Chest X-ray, AP view. Patient: 56 years old, sex F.
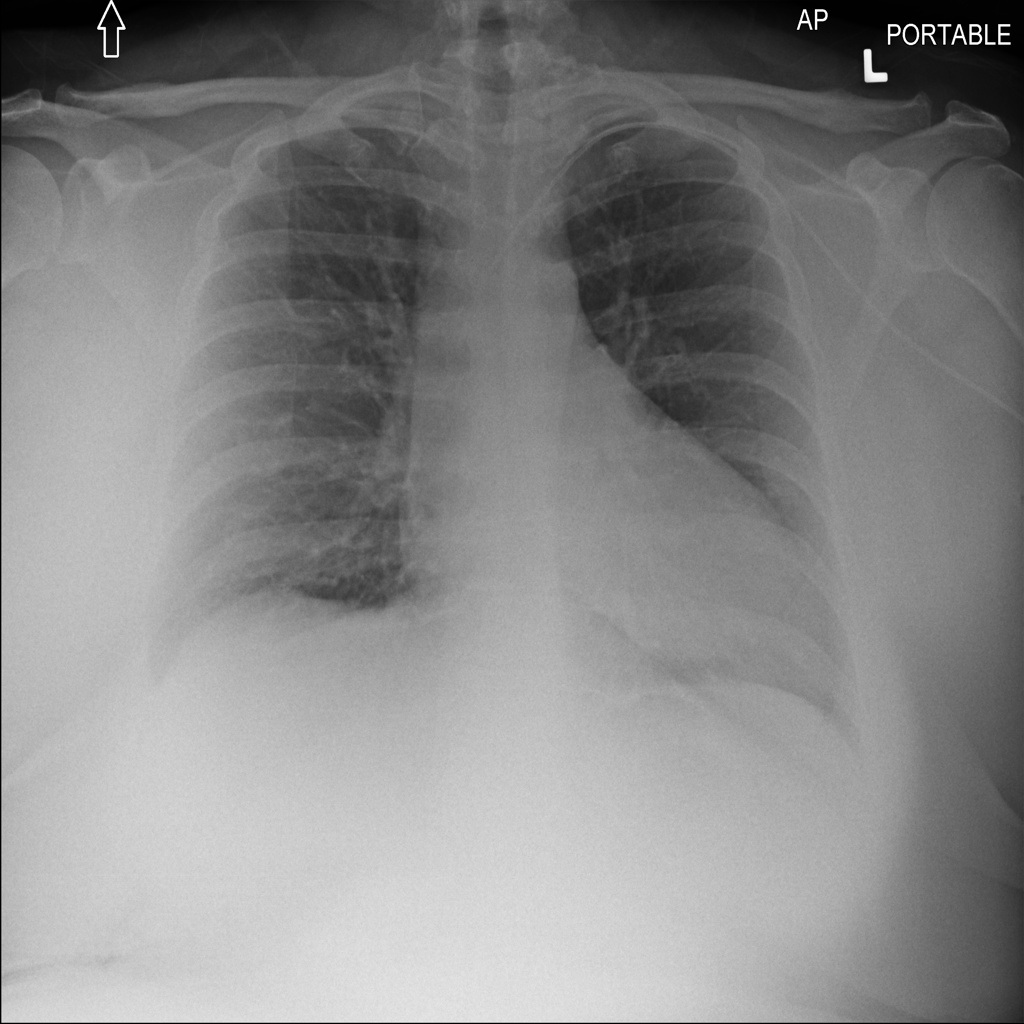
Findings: No Finding